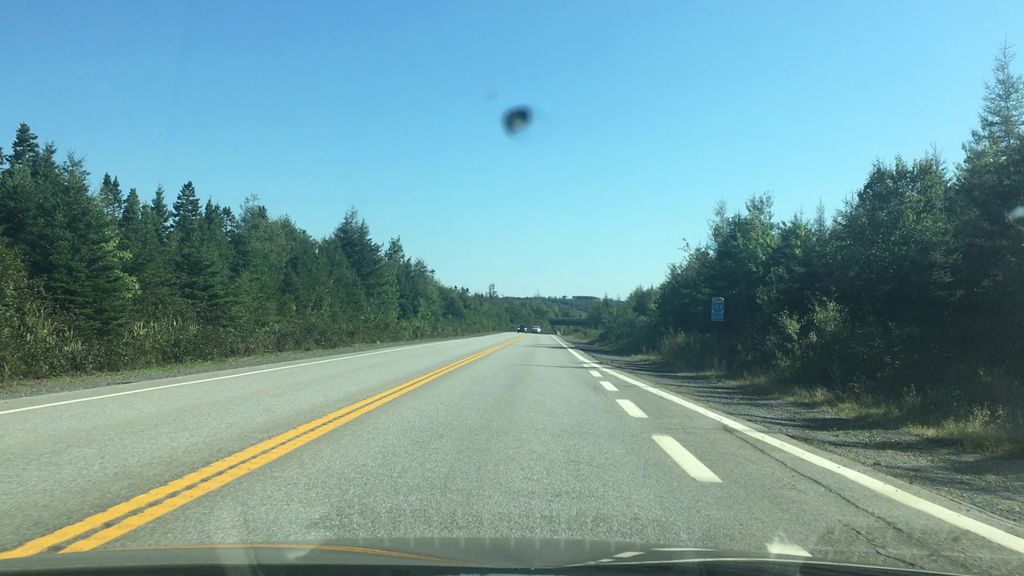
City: halifax